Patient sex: M
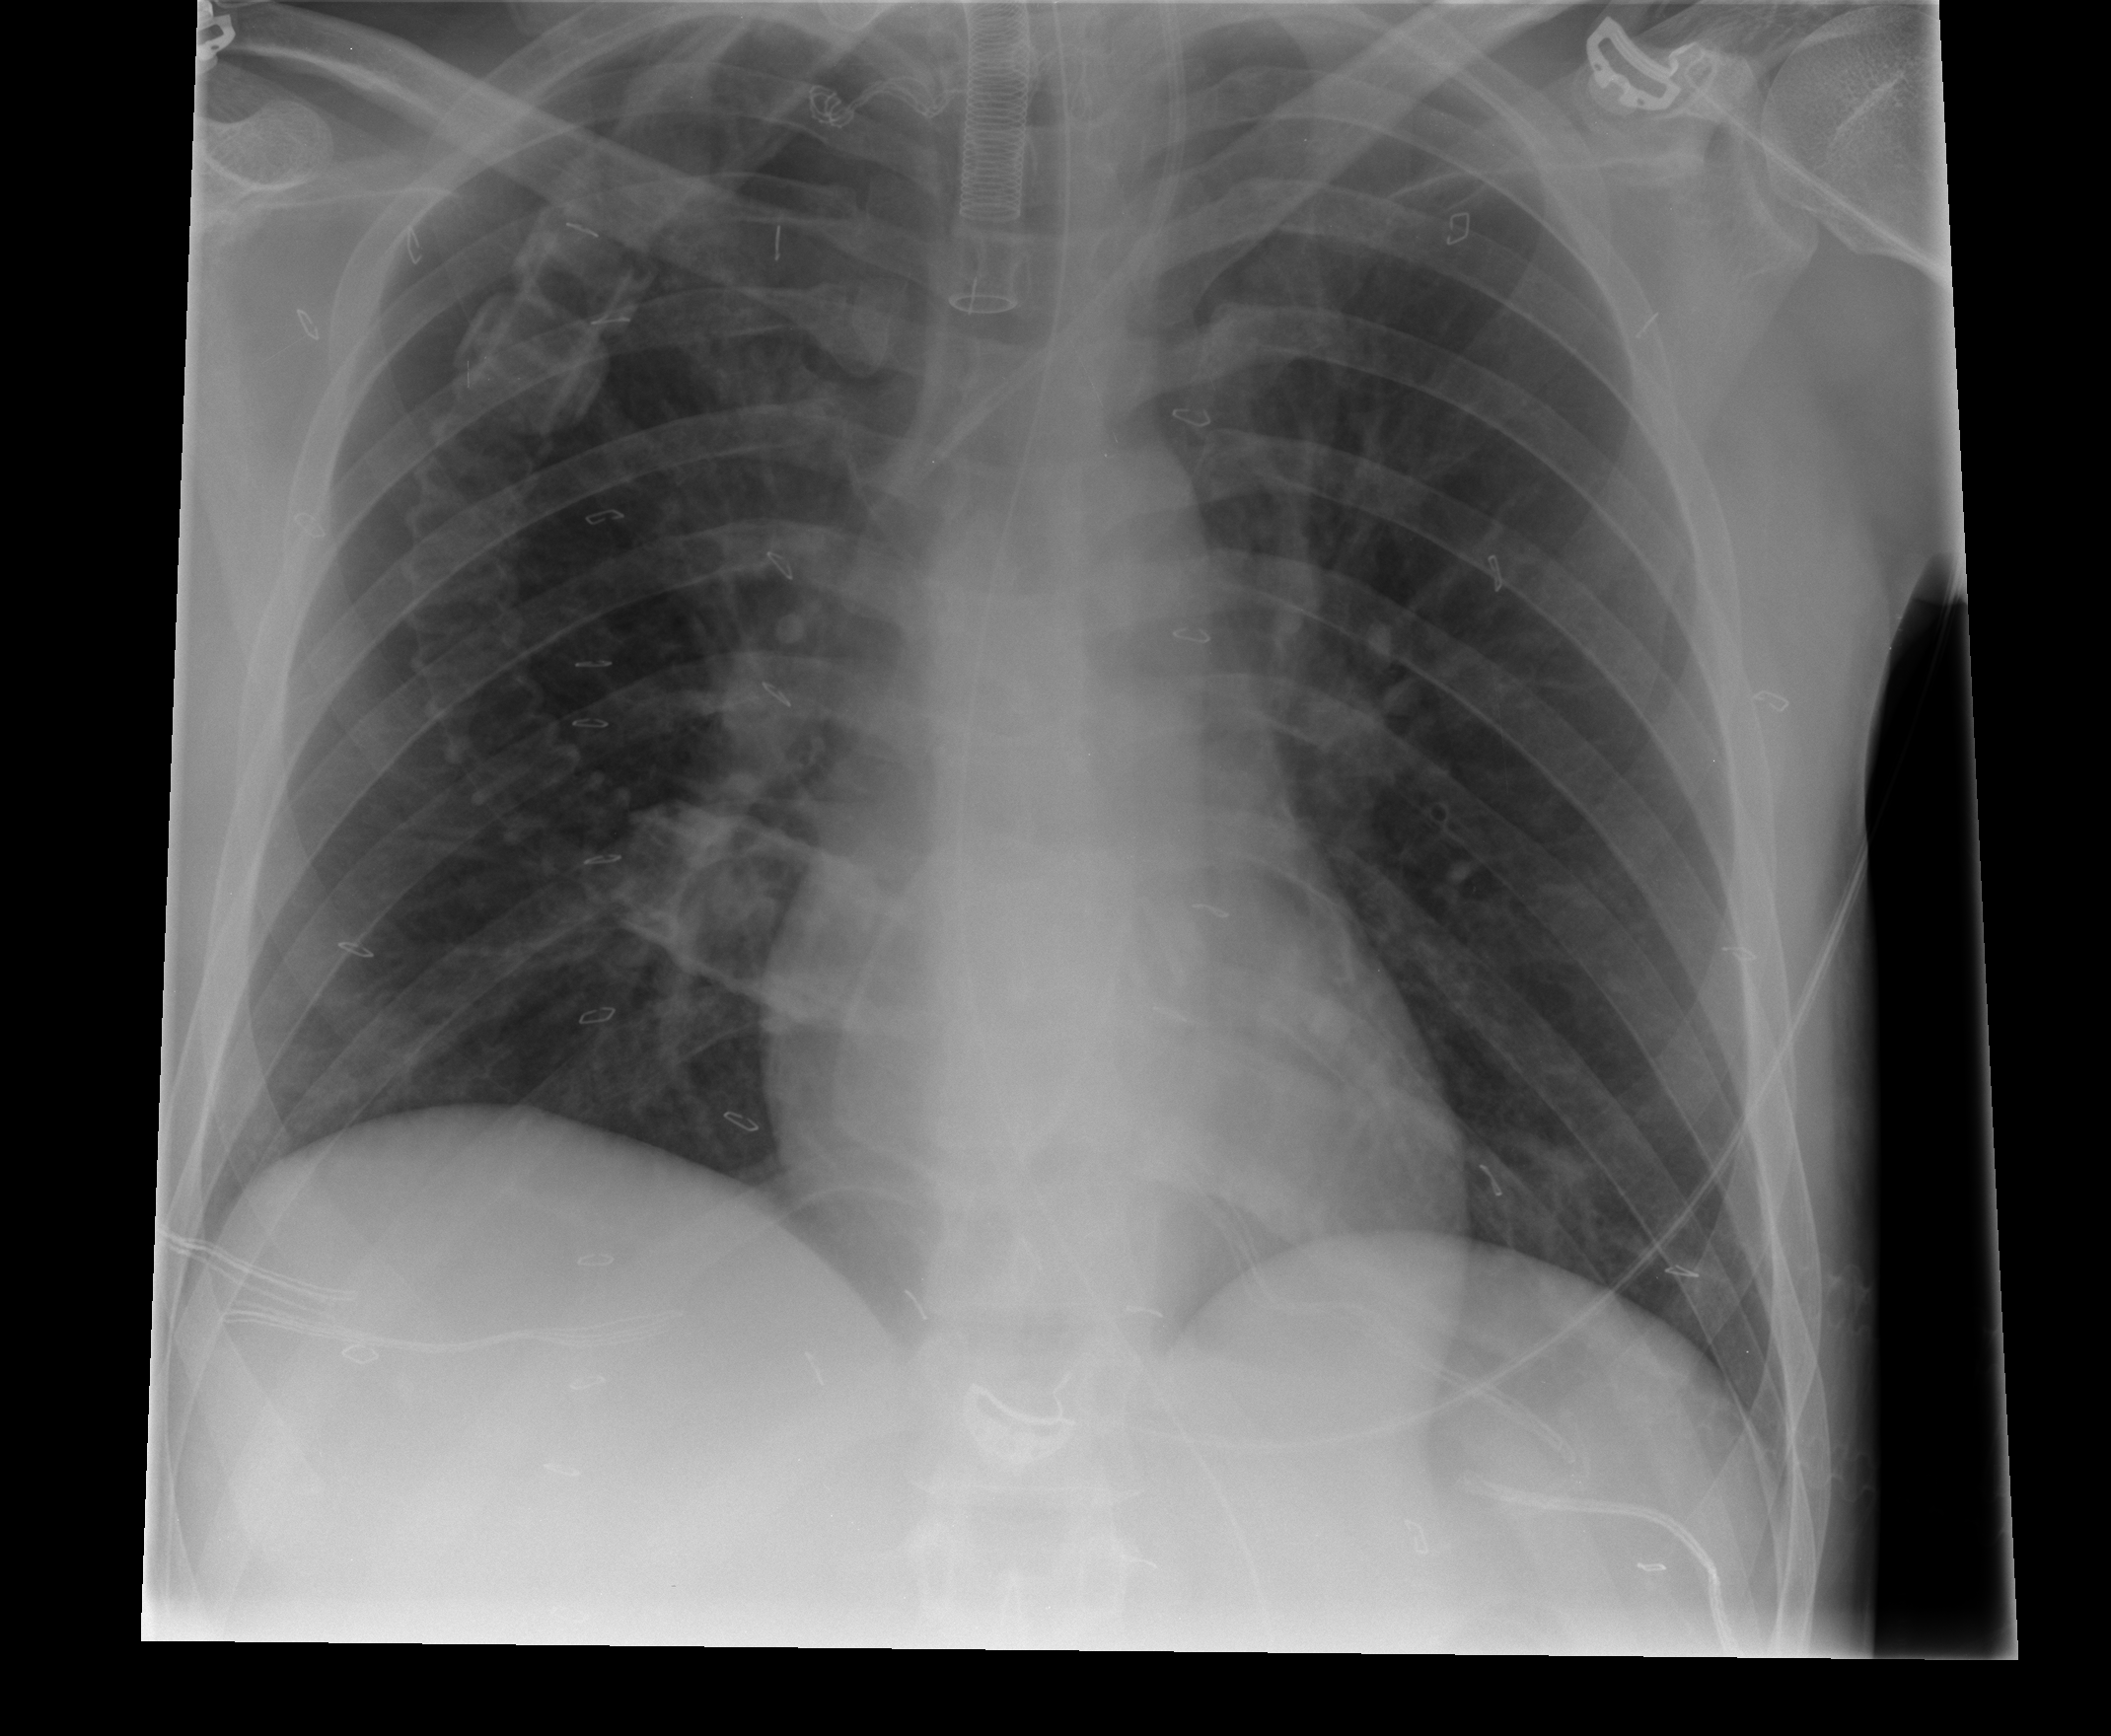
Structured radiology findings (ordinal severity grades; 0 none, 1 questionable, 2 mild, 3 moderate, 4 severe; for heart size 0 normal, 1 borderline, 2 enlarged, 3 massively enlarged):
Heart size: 0
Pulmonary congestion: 0
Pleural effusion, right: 0
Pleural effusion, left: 0
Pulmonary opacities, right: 1
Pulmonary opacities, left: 1
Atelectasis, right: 0
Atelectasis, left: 0